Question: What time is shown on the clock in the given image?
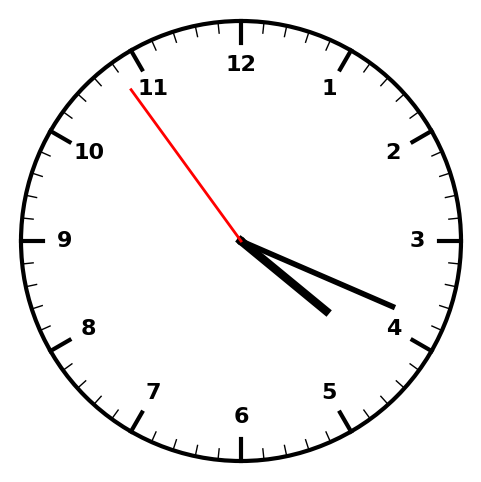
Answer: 04:18:54